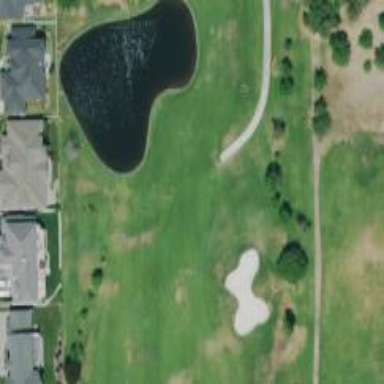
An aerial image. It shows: Water hazard in golf course. The hazard is natural water feature.